Aerial crown-view tile of a tropical tree (Barro Colorado Island, Panama), acquired 20250512:
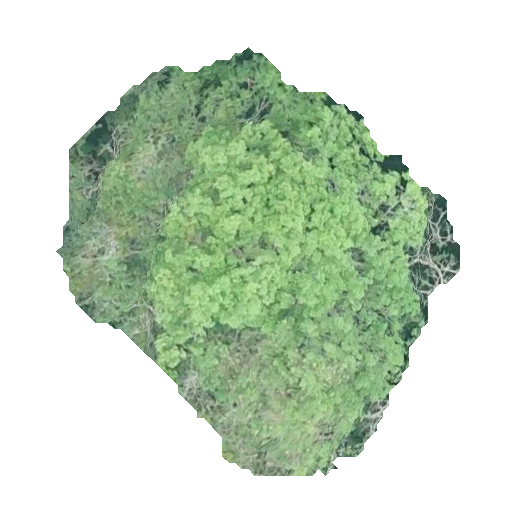
Species: Handroanthus guayacan
GBIF accepted scientific name: Handroanthus guayacan
Crown area: 163.32 m²